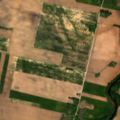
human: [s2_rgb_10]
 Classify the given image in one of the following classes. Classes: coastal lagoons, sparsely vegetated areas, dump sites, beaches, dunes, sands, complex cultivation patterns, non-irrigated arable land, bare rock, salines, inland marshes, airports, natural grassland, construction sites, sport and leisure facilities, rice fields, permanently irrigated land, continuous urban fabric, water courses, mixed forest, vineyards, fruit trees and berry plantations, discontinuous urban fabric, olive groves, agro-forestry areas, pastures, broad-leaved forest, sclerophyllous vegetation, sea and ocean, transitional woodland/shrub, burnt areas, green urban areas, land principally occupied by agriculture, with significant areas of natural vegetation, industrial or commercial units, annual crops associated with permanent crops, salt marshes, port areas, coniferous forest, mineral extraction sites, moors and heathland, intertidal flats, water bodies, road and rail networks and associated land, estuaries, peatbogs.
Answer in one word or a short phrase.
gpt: non-irrigated arable land, complex cultivation patterns, land principally occupied by agriculture, with significant areas of natural vegetation